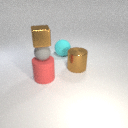
large cyan rubber sphere behind large red rubber cylinder